Question: I'm trying to make geographical clusters (in The Netherlands) with Python. I used HDBSCAN/haversine and numpy/kmeans2 but I get weird results at both. The clusters are horizontal... Anyone any ideas how to do it right?

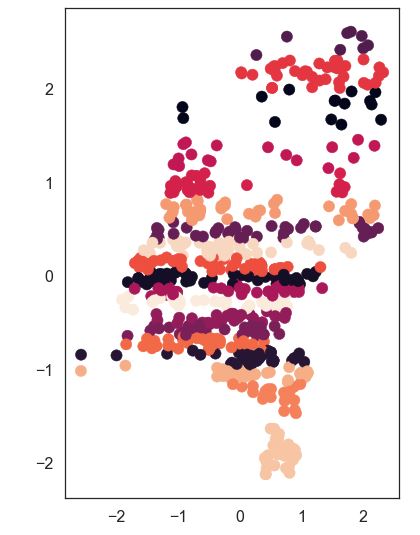
Answer: Without seeing your code (), I'd assume you did not use the x axis.
Note that the sklearn has the (stupid) behavior of accepting 'fit(x,y)' but ignoring y (which is supposed to be labels for classification). This is in contrast to e.g. pyplot.scatter, where you need to pass x and y separately.
X be a matrix containing columns. With haversine, you also need to ensure they are on the correct scale (radians?) And right order (longitude first, or latitude first, this matter - read the documentation because I can't remember this).
But without knowing your code, we can only guess.